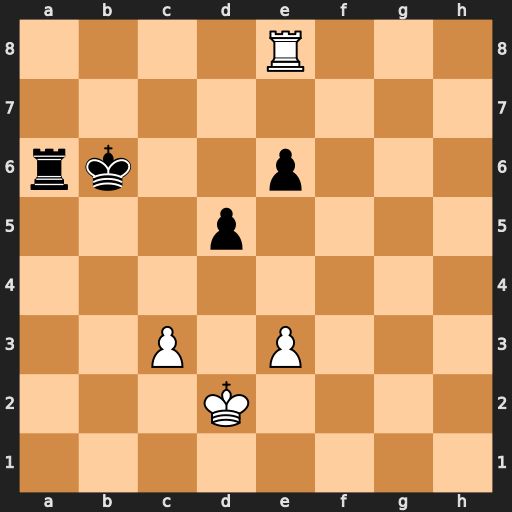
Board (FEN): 4R3/8/rk2p3/3p4/8/2P1P3/3K4/8
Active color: w
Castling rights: -
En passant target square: -
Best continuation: Rxe6+ Kb5 Rxa6 Kxa6 Kd3 Kb7 Kd4 Kc6 c4 dxc4 Kxc4 Kd6 Kd4 Ke6 Ke4